Question: The window goes to a second monitor, but there should not be visible. How to hide the area?

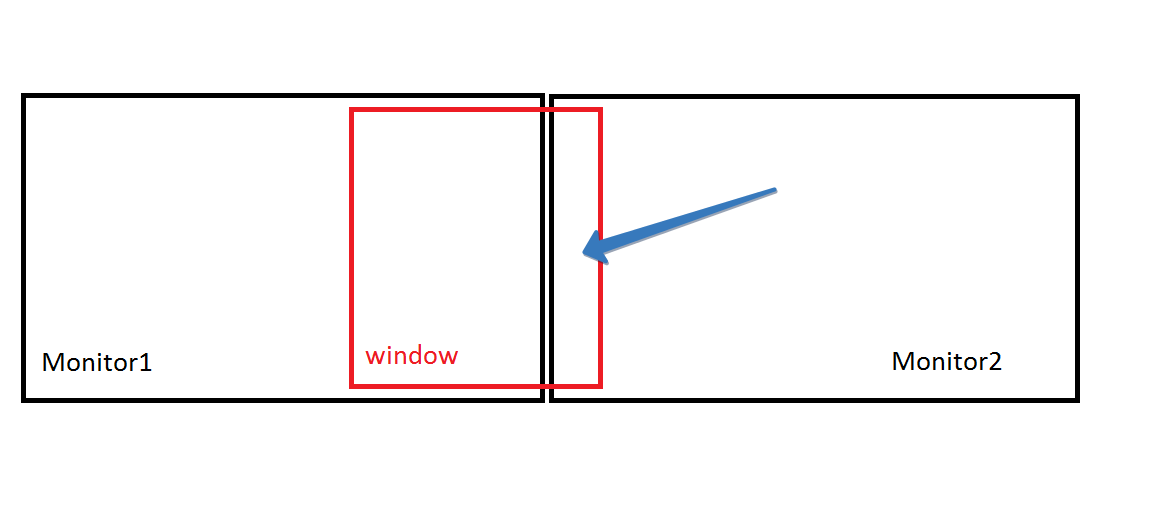
Answer: It's not clear why you need this, but it can be achieved with some effort. The trick is OpacityMask property, which allows to make elements partially transparent. Some code to give you rough idea:
'''
public MainWindow() {
InitializeComponent();
this.WindowStyle = WindowStyle.None; // required for AllowsTransparency
this.AllowsTransparency = true; // allow window to be transparent
var group = new DrawingGroup();
// make first 100x1000 part of window transparent
group.Children.Add(new GeometryDrawing() {Brush = Brushes.Transparent, Geometry = new RectangleGeometry(new Rect(0, 0, 100, 1000))});
// make the rest part white or whatever color you use
group.Children.Add(new GeometryDrawing() {Brush = Brushes.White, Geometry = new RectangleGeometry(new Rect(100, 0, 1000, 1000))});
this.OpacityMask = new DrawingBrush(group) {
Stretch = Stretch.None,
AlignmentX = AlignmentX.Left,
AlignmentY = AlignmentY.Top
};
}
'''